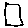
Label: square